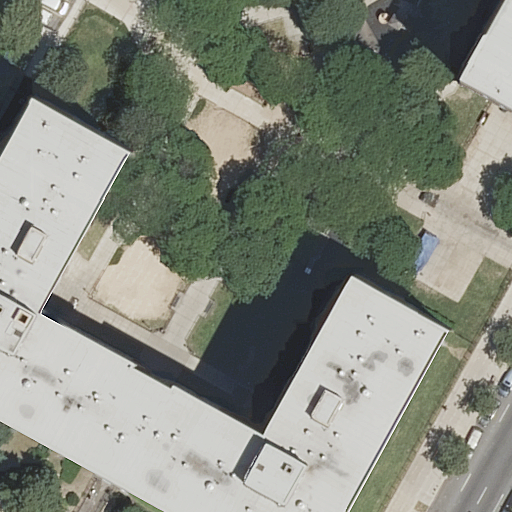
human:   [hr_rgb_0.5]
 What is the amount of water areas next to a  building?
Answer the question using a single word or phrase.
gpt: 0

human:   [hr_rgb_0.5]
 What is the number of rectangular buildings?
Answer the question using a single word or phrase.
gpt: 1

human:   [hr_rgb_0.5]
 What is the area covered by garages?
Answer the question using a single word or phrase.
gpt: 0m2

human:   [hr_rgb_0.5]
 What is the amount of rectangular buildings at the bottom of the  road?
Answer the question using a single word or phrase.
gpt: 0

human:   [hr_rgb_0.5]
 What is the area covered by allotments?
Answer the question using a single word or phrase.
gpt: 0m2

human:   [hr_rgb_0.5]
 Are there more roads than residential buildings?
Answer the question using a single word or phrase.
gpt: no

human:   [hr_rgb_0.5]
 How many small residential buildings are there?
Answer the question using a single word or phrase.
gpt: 0

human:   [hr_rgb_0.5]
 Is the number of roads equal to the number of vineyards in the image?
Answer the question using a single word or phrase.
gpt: no

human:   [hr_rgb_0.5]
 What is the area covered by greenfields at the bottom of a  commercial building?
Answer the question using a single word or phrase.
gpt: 0m2

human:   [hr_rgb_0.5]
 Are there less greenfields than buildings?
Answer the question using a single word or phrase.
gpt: yes

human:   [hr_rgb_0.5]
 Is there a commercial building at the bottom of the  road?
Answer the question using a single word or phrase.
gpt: no

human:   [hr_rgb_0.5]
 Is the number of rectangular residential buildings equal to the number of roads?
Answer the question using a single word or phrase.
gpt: yes

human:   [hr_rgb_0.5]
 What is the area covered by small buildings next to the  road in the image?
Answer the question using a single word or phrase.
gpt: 0m2

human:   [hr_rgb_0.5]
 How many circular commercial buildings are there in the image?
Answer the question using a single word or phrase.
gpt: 0

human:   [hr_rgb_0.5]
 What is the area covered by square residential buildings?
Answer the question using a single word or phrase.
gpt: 0m2

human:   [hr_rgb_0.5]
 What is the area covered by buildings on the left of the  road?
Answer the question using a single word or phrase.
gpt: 576m2

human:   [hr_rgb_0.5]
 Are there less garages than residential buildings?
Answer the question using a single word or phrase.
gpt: yes

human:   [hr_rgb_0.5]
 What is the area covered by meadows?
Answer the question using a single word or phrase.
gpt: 0m2

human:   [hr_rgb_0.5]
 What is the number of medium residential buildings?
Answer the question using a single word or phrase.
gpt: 0

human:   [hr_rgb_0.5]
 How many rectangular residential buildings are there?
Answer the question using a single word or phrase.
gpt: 1

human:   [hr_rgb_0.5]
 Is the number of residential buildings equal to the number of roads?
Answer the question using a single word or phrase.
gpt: no

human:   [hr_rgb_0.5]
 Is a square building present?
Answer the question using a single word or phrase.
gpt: no

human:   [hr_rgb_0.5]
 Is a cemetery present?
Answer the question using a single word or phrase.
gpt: no

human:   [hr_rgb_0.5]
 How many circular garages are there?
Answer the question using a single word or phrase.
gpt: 0

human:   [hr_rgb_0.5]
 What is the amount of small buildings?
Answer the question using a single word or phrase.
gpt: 0

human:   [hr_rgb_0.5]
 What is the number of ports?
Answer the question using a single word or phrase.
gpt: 0

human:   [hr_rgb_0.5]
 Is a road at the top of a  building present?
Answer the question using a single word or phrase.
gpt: no

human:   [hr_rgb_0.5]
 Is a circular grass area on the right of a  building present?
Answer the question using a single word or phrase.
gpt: no

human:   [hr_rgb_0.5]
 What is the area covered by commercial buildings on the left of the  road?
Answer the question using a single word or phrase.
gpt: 0m2

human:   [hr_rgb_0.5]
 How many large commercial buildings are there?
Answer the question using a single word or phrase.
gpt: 0

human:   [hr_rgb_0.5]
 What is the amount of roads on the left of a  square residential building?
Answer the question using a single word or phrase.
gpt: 0

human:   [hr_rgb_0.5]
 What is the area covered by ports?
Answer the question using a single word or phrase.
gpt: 0m2

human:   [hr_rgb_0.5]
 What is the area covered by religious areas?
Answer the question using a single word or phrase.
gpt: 0m2

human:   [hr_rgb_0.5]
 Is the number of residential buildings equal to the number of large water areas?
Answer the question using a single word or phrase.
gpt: no

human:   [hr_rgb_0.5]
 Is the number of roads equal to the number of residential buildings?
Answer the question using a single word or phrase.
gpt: no

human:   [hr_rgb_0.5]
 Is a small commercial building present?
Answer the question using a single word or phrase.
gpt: no